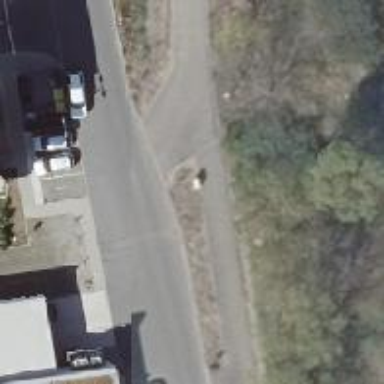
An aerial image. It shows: Asphalt footway.